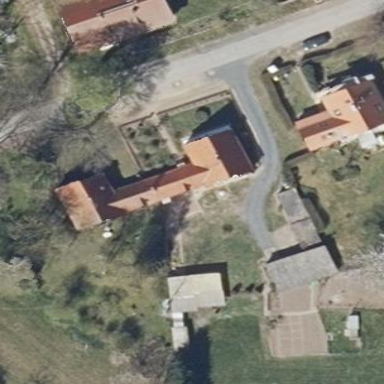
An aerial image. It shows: Simple house.